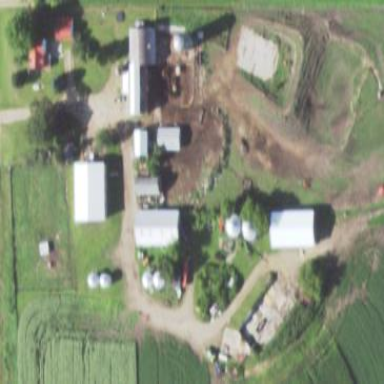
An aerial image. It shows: Farmyard area.